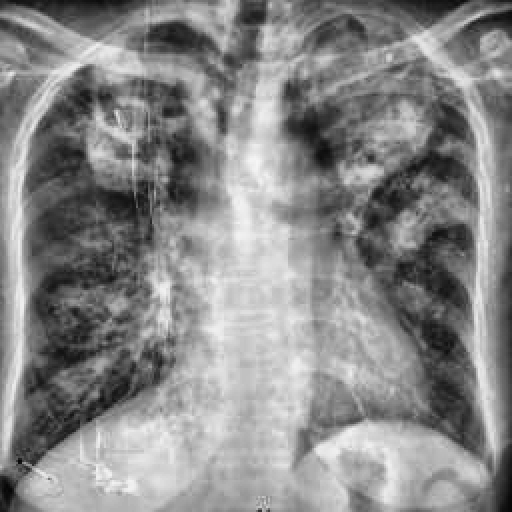
Finding: TUBERCULOSIS